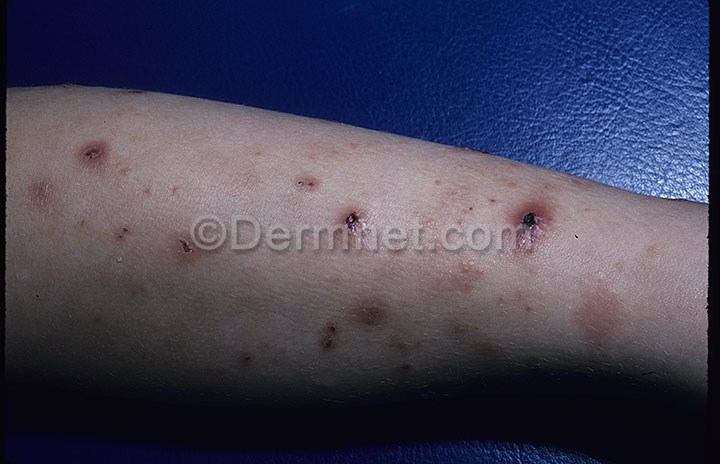
Disease: Scabies Lyme Disease and other Infestations and Bites